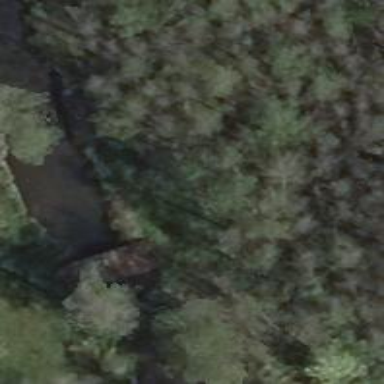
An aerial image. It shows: Path on bridge with ground surface. The path is impassable due to its roughness.